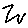
Label: zigzag